Question: I have a table like this. Columns --> (MUSTERI, AVUKAT, HESAP (Unique))
My page design like this.

Simply, first dropdown is MUSTERI, second dropdown is AVUKAT, when i click EKLE (it means ADD) button, automaticyly getting HESAP (unique) and showing on gridview.
What i want is, if any user try to add a data which they are the same HESAP, geting an error.
For example;There is a data "'2M LOJISTIJ'" "'ALI ORAL'" "'889'" in my gridview.
Someone try to add a data like "2M LOJISTIK" "EMRA SARINC" "889" showing an error and don't add to table.
My Add_Click button code is
'''
protected void Add_Click(object sender, EventArgs e)
{
string strConnectionString = ConfigurationManager.ConnectionStrings["SqlServerCstr"].ConnectionString;
SqlConnection myConnection = new SqlConnection(strConnectionString);
myConnection.Open();
string hesap = Label1.Text;
string musteriadi = DropDownList1.SelectedItem.Value;
string avukat = DropDownList2.SelectedItem.Value;
SqlCommand cmd = new SqlCommand("INSERT INTO AVUKAT VALUES (@MUSTERI, @AVUKAT, @HESAP)", myConnection);
cmd.Parameters.AddWithValue("@HESAP", hesap);
cmd.Parameters.AddWithValue("@MUSTERI", musteriadi);
cmd.Parameters.AddWithValue("@AVUKAT", avukat);
cmd.Connection = myConnection;
SqlDataReader dr = cmd.ExecuteReader(System.Data.CommandBehavior.CloseConnection);
Response.Redirect(Request.Url.ToString());
myConnection.Close();
}
'''
And my first dropdown MUSTERI (getting HESAP auto by this field)
'''
protected void DropDownList1_SelectedIndexChanged(object sender, EventArgs e)
{
string strConnectionString = ConfigurationManager.ConnectionStrings["SqlServerCstr"].ConnectionString;
SqlConnection myConnection = new SqlConnection(strConnectionString);
myConnection.Open();
string hesapNo = DropDownList1.SelectedItem.Value;
string query = "select A.HESAP_NO from YAZ..MARDATA.S_TEKLIF A where A.MUS_K_ISIM = '" + hesapNo + "'";
SqlCommand cmd = new SqlCommand(query, myConnection);
if (DropDownList1.SelectedValue != "0")
{
Add.Enabled = true;
Label1.Text = cmd.ExecuteScalar().ToString();
}
else
{
Add.Enabled = false;
}
Label1.Visible = false;
myConnection.Close();
}
'''
How can i blocking insert data which already have the same HESAP?
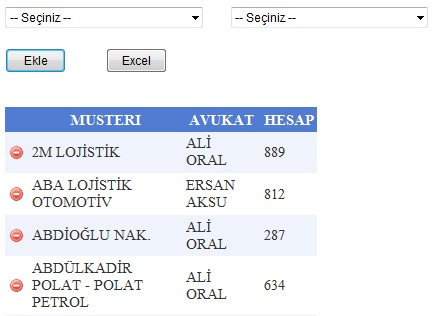
Answer: first check HESAP is exist or not in #AVUKAT then insert new entry.
'''
protected void Add_Click(object sender, EventArgs e)
{
string strConnectionString = ConfigurationManager.ConnectionStrings["SqlServerCstr"].ConnectionString;
SqlConnection myConnection = new SqlConnection(strConnectionString);
myConnection.Open();
string hesap = Label1.Text.Trim();
string musteriadi = DropDownList1.SelectedItem.Value;
string avukat = DropDownList2.SelectedItem.Value;
string strsql= "SELECT * FROM AVUKAT WHERE HESAP = " + hesap;
SqlCommand com = new SqlCommand(strsql, myConnection);
SqlDataReader dread = com.ExecuteReader();
dread.read();
if(dread.HasRows)
{
myConnection.Close();
return;
}
SqlCommand cmd = new SqlCommand("INSERT INTO AVUKAT VALUES (@MUSTERI, @AVUKAT, @HESAP)", myConnection);
cmd.Parameters.AddWithValue("@HESAP", hesap);
cmd.Parameters.AddWithValue("@MUSTERI", musteriadi);
cmd.Parameters.AddWithValue("@AVUKAT", avukat);
cmd.Connection = myConnection;
SqlDataReader dr = cmd.ExecuteReader(System.Data.CommandBehavior.CloseConnection);
Response.Redirect(Request.Url.ToString());
myConnection.Close();
}
'''